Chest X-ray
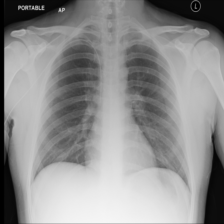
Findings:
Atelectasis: negative
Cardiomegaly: negative
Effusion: negative
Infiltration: negative
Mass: negative
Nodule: negative
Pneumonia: negative
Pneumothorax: negative
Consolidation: negative
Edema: negative
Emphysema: negative
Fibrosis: negative
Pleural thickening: negative
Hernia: negative